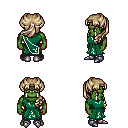
a pixel art fantasy rpg character, male body template, orc, green skin, sash dress, metal pants, white blonde princess hairstyle, metal boots, four views (front, back, left, right), 2x2 character sprite sheet, small pixel art, hard edges, no anti-aliasing